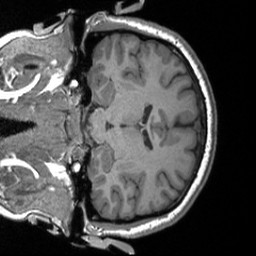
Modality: T1w
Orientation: coronal